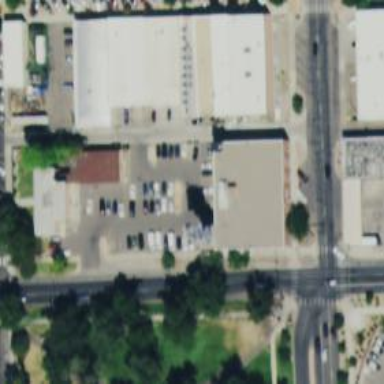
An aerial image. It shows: Parking space is available.